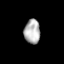
Tissue: skin
Cell type: Epithelial cells
Senescence score: 0.2868
Nuclear area (px): 380
Mean DAPI intensity: 179.224